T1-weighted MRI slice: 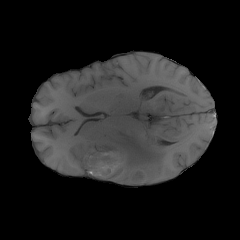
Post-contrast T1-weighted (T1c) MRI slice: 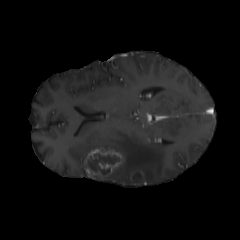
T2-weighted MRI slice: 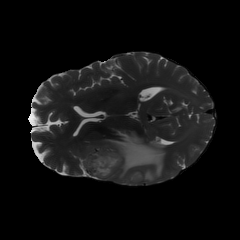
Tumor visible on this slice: yes